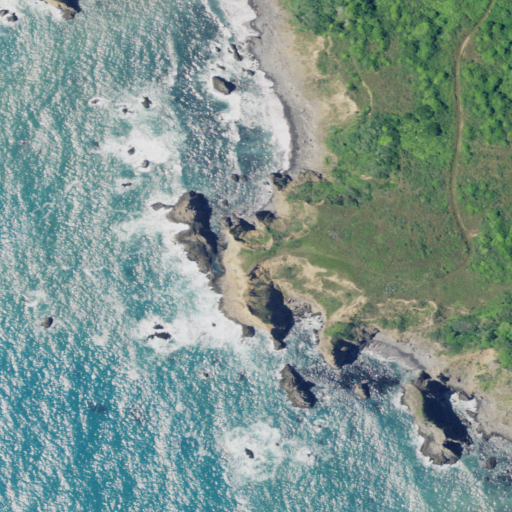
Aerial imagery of cape in California named Williams Point containing open water, shrub, barren land, herbaceous wetlands, woody wetlands, and evergreen forest